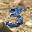
Label: 3